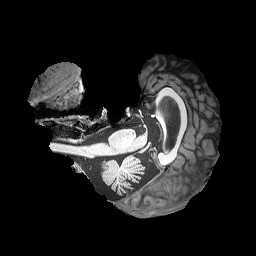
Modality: T1w
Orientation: axial
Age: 64
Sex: male
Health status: healthy